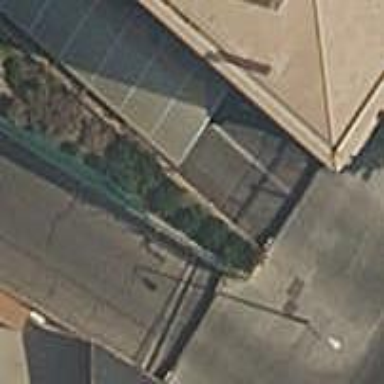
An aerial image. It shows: Parking entrance.